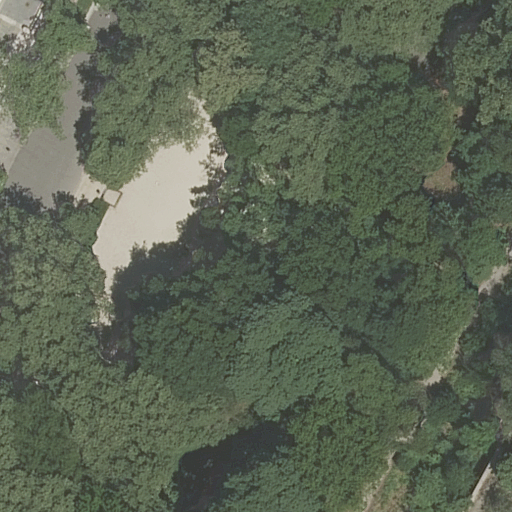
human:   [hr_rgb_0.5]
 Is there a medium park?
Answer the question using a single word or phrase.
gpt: no

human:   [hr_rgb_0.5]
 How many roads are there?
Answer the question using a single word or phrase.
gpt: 4

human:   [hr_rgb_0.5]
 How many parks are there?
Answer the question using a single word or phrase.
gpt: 1

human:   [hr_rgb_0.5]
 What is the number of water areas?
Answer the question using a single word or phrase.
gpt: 0

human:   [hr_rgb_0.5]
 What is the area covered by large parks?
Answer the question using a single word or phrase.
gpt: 10636m2

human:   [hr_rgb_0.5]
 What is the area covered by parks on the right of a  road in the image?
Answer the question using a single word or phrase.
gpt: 0m2

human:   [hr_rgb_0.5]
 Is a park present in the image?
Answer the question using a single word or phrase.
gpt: yes

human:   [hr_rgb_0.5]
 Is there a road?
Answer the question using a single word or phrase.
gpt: yes

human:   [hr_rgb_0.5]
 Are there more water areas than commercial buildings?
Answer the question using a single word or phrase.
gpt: no

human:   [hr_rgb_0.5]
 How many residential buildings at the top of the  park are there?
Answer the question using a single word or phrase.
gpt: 0

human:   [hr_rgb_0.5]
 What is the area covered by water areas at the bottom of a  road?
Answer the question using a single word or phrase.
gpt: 0m2

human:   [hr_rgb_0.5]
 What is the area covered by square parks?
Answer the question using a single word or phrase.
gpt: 0m2

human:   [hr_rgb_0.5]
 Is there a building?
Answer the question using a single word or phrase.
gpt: no

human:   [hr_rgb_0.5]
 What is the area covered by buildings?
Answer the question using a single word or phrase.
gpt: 0m2

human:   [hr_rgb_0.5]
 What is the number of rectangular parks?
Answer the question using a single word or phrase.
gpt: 1

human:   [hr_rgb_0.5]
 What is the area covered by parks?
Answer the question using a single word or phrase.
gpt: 10636m2

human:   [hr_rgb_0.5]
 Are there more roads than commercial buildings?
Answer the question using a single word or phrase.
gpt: yes

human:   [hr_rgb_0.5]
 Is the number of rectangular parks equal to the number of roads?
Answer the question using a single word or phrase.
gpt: no

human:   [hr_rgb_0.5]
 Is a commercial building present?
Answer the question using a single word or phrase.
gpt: no

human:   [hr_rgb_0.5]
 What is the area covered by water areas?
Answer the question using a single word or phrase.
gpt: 0m2

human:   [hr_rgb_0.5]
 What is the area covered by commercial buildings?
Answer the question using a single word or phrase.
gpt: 0m2

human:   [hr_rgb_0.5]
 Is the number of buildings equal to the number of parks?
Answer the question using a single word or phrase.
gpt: no

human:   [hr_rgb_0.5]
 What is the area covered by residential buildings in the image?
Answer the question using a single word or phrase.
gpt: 0m2

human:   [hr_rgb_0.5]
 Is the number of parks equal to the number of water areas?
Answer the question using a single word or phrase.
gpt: no

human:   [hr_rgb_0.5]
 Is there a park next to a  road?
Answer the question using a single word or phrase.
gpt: yes

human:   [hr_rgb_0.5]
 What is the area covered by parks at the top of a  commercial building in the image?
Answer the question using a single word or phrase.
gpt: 0m2

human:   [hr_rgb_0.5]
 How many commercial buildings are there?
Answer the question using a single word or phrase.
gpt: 0

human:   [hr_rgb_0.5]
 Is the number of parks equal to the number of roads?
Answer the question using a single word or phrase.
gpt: no

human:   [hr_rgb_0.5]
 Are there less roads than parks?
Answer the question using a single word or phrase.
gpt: no

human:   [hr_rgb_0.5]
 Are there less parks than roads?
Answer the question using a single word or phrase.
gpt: yes

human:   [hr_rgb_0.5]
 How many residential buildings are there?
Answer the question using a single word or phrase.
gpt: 0

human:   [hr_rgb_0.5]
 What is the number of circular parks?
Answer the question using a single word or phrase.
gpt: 0

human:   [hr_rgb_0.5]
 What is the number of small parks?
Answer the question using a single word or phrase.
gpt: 0

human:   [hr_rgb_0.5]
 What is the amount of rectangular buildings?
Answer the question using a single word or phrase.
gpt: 0

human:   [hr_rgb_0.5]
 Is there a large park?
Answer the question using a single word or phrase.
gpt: yes

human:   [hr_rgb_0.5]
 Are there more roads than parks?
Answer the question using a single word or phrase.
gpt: yes

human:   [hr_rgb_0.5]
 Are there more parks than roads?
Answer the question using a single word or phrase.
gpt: no

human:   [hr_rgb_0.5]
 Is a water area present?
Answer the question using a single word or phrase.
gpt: no

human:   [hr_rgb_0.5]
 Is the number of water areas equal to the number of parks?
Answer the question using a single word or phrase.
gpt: no

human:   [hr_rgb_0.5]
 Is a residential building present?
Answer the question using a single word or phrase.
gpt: no

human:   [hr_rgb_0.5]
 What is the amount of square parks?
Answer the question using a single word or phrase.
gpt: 0

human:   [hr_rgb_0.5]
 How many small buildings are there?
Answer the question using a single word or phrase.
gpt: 0

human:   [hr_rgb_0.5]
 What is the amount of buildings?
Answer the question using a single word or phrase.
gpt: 0

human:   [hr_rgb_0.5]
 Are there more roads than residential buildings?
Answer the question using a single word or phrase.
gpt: yes

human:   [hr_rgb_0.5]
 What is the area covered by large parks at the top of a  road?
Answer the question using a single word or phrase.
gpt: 0m2

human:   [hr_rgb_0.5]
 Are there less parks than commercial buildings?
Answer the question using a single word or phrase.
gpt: no

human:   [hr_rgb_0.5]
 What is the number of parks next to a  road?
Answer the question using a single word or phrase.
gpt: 1

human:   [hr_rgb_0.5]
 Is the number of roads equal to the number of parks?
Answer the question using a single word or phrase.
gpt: no

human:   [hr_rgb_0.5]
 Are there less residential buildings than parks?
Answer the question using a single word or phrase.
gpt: yes

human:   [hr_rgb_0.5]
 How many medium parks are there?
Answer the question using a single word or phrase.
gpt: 0

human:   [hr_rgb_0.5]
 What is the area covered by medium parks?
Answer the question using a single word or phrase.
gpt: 0m2

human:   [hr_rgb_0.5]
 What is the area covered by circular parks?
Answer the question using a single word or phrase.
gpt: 0m2

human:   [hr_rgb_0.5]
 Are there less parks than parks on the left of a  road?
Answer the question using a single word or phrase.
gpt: no

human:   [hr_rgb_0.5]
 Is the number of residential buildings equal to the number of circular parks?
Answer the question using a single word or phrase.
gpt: yes

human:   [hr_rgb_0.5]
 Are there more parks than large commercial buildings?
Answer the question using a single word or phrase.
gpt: yes

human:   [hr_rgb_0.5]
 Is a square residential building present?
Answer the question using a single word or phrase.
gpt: no

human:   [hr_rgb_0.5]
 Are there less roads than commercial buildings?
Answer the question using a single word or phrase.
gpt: no

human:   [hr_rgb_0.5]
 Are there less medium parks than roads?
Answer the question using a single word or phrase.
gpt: yes

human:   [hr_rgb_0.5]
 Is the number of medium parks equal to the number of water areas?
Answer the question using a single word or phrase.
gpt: yes

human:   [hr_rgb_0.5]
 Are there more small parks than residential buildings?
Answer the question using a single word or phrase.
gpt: no

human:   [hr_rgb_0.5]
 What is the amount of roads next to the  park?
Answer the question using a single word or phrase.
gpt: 4

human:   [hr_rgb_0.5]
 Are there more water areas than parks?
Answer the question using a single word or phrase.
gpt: no

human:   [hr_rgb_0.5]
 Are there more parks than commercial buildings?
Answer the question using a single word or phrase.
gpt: yes

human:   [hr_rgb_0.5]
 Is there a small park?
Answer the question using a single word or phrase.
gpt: no